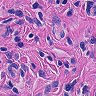
Metastatic tissue present: yes